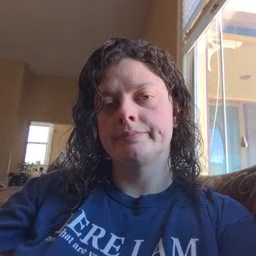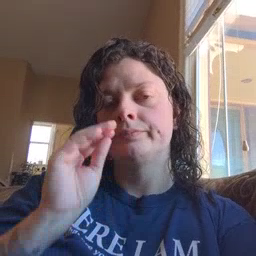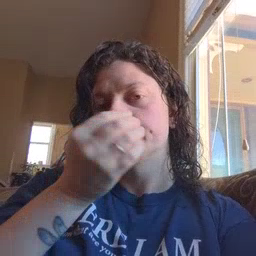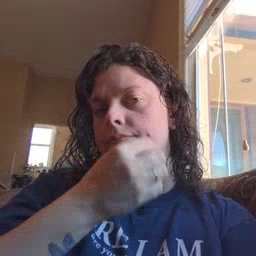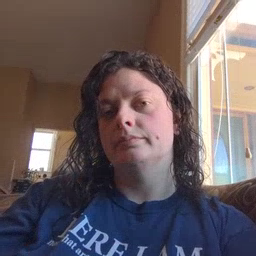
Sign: flower